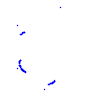
Particle: proton